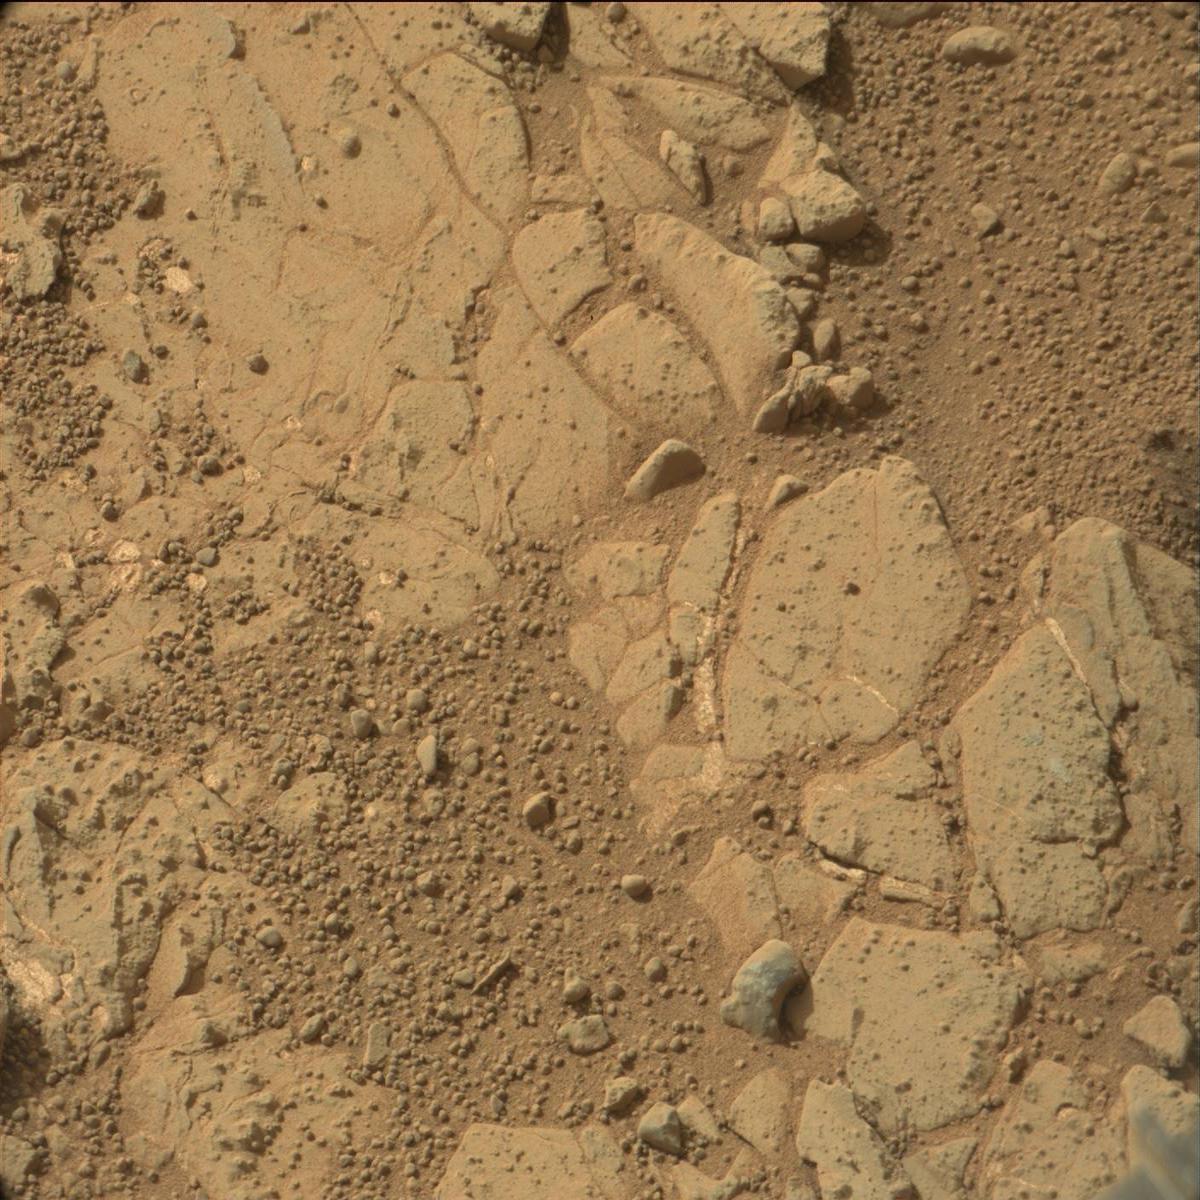
Terrain classes present: Bedrock, Rock, Sand / Soil